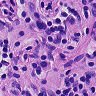
Metastatic tissue present: yes